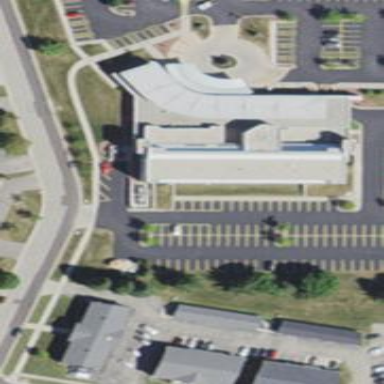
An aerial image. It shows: Clinic building providing healthcare services.